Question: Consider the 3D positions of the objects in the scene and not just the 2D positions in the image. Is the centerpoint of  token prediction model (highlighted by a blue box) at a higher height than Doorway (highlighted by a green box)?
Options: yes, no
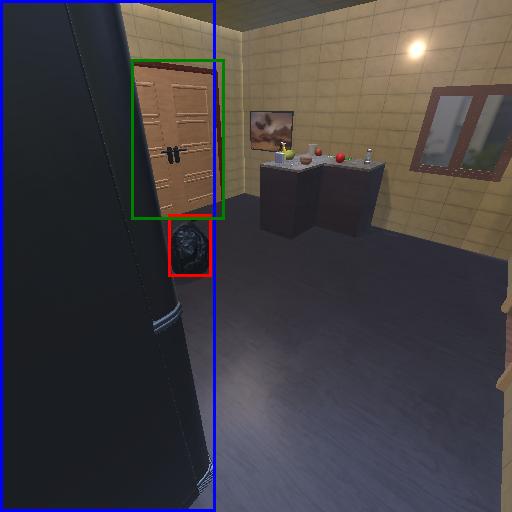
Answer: yes